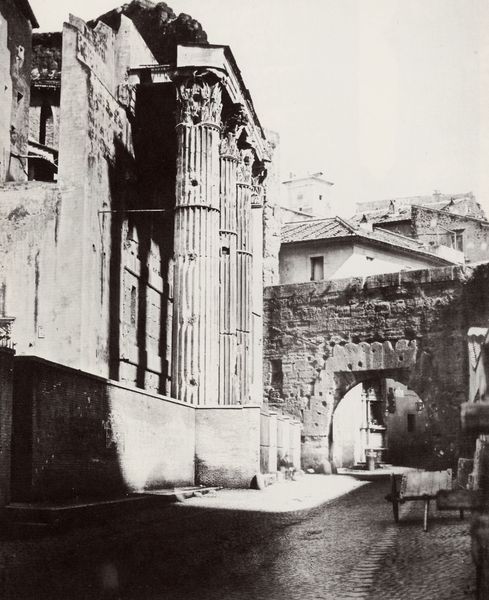
Titel: Der Arco dei Pantani und der Mars Ultor-Tempel in Rom
Künstler: Italienischer Photograph
Standort: Kopenhagen
Institution: Bibliothek der Kunstakademie
Schlagwörter: baum, himmel, schatten, weiß, stadt, fenster, frankreich, grau, licht, schwarz, straße, säule, säulen, dach, gebäude, haus, weg, alt, wand, architektur, sockel, stein, steine, häuser, brücke, brüstung, sonne, karren, turm, kanneliert, bogen, gasse, italien, pflaster, dorf, mauer, rad, wagen, zerstörung, stufe, tor, foto, fotografie, photographie, regen, ruine, antike, gestützt, torbogen, befestigt, kopfsteinpflaster, schwarzweiß, deichsel, ruinen, trommel, löcher, architrav, kapitelle, photo, fries, gemäuer, quader, antik, griechenland, stadtmauer, kanneluren, tempel, korinthisch, schaft, nabe, verfallen, athen, kapitel, mittelmeer, klassizistisch, ware, kanelluren, kannelur, korinthia, stahlträger, nässe, waren, überreste, steinweg, gebaut, baufällig, wirtel, en, ishta